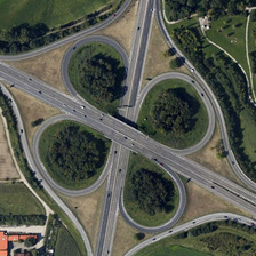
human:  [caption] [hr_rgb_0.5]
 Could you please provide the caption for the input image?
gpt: Many green trees and several buildings are located near the 4th Ring Viaduct.

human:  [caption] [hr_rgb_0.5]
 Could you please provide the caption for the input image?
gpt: Many green trees and many buildings are close to the four round bridges.

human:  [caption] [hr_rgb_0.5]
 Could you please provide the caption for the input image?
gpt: Many green trees and several buildings are next to the four-wheel viaduct.

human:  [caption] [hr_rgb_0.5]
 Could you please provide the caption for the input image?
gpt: Many green trees and several buildings are close to the four-wheel viaduct.

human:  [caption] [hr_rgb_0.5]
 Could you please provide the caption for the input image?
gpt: There are many green trees and several buildings beside the four-wheel overpass.